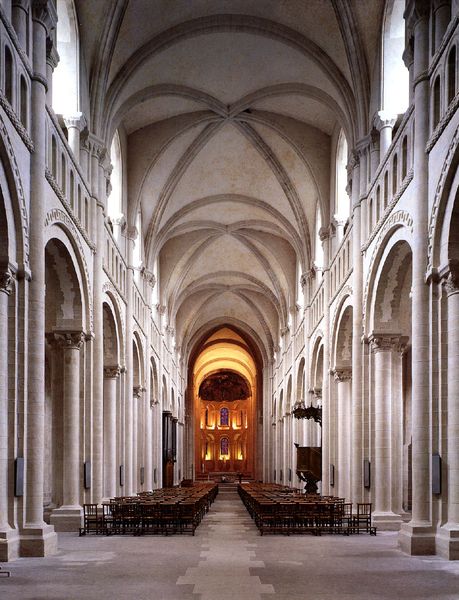
Titel: Abbaye-aux-Dames Ste-Trinité in Caen
Standort: Caen (EU - F)
Schlagwörter: gott, fenster, licht, stühle, säulen, weiss, stein, innenraum, kirche, boden, decke, gotik, farbig, pilaster, bögen, gewölbe, dom, altar, hauptschiff, kapitell, kirchenschiff, seiten, kanzel, spitzbogen, triforium, christlich, altarraum, rundbögen, gottesdienst, romanik, chor, konsolen, streben, romanisch, halbsäulen, absis, lichtgaden, gurtbögen, katholisch